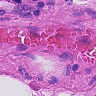
Metastatic tissue present: no